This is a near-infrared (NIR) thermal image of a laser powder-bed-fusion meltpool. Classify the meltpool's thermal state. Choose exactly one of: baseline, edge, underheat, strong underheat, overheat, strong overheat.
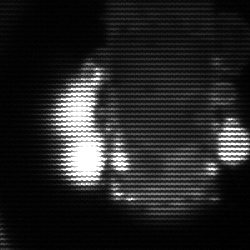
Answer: strong underheat